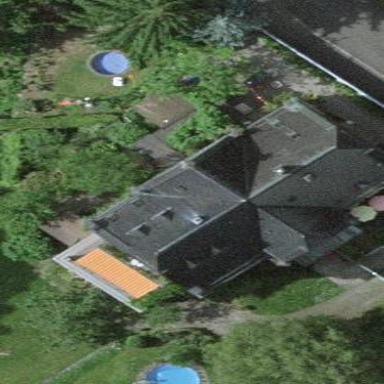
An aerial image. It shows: Residential building.